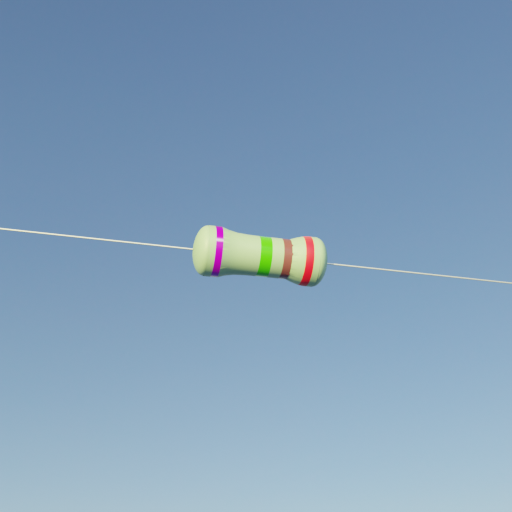
Resistor colour bands (in order): violet, green, brown, red